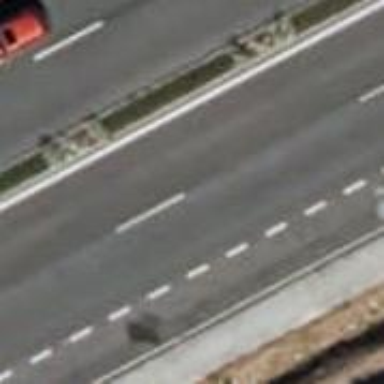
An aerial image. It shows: Trunk highway with parallel parking on the right lane.